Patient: sex M, age 74
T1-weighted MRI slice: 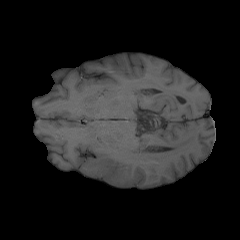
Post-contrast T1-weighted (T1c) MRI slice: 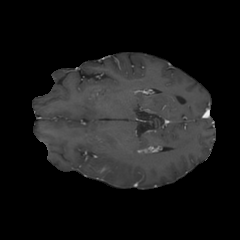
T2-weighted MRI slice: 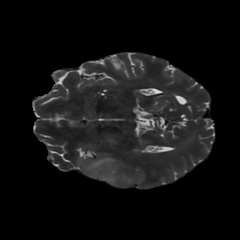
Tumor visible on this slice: yes
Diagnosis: Astrocytoma, IDH-wildtype
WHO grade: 3